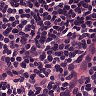
Metastatic tissue present: no